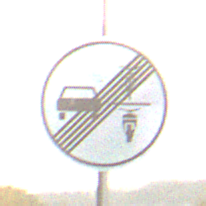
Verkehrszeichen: EndeVerbotUeberholenEinspurigeFahrzeuge
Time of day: SunriseSunset
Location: Outdoor (Nature)
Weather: PartlyCloudy
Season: NotSpecified
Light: Natural